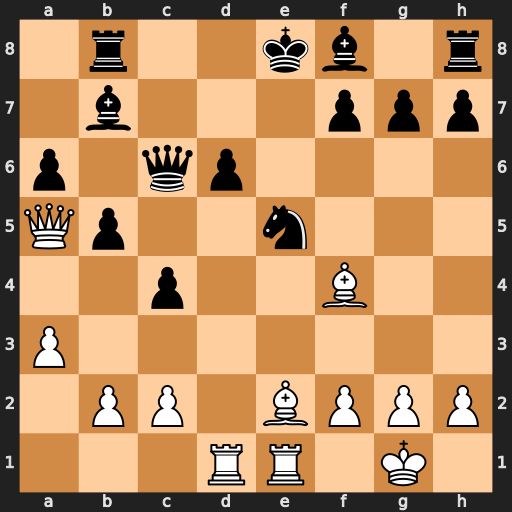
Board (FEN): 1r2kb1r/1b3ppp/p1qp4/Qp2n3/2p2B2/P7/1PP1BPPP/3RR1K1
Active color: w
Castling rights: k
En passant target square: -
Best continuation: Bf3 Qc8 Bxe5 dxe5 Rxe5+ Be7 Rxe7+ Kxe7 Qb4+ Kf6 Rd6+